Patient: sex F, age 57
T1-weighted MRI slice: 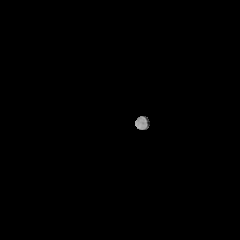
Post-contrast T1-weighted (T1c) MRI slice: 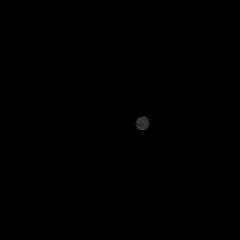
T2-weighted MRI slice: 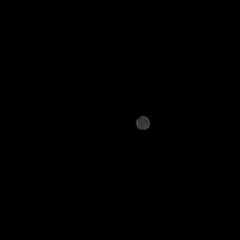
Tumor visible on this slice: no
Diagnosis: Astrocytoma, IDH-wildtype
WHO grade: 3